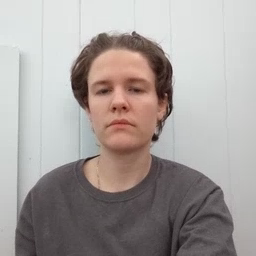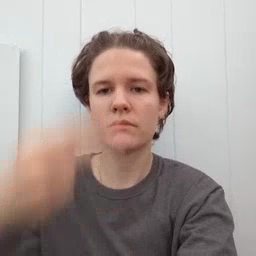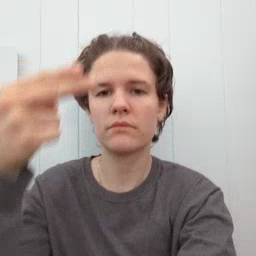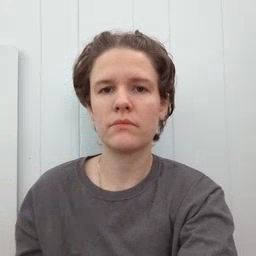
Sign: high